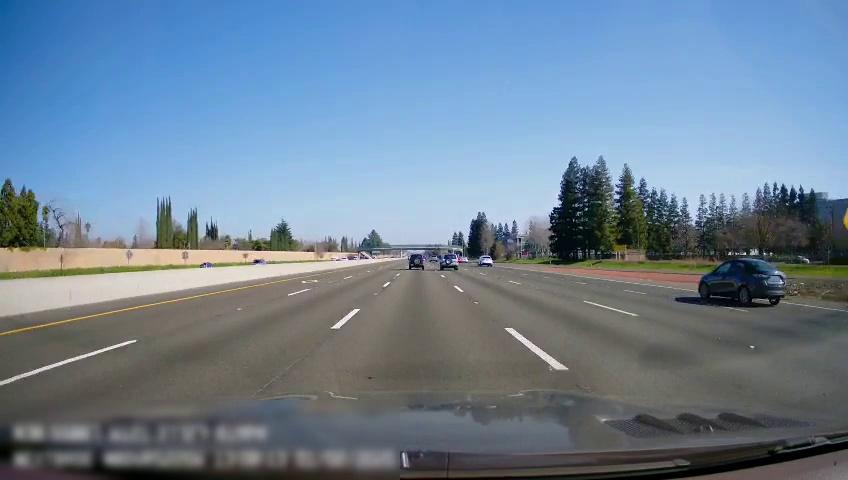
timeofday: Day
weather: Sunny
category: Drivable Space
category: Vehicles | SUV
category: Vehicles | SUV
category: Vehicles | Car
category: Vehicles | Car
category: Vehicles | Car
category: Vehicles | Car
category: Lanes | Current Lane
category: Lanes | Alternate Lane
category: Lanes | Alternate Lane
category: Lanes | Alternate Lane
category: Lanes | Alternate Lane
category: Lanes | Alternate Lane
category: Lanes | Alternate Lane